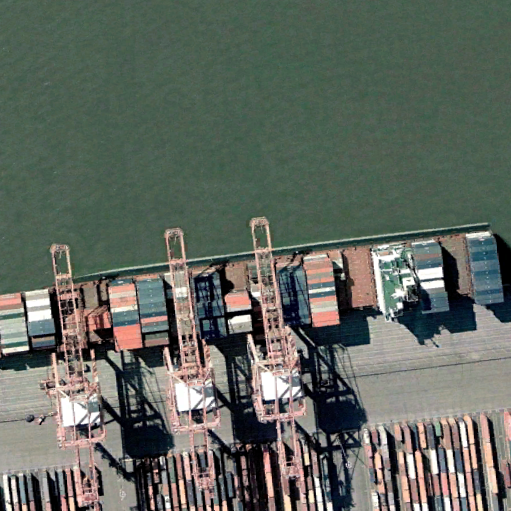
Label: Container_ship